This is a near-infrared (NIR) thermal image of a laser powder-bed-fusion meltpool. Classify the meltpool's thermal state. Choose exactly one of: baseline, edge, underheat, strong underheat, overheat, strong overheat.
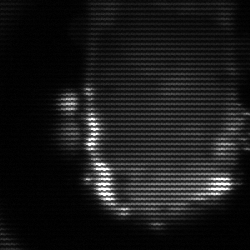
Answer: baseline